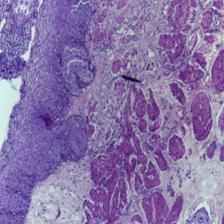
Diagnosis: Normal